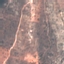
Land use / land cover: HerbaceousVegetation